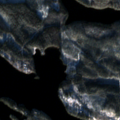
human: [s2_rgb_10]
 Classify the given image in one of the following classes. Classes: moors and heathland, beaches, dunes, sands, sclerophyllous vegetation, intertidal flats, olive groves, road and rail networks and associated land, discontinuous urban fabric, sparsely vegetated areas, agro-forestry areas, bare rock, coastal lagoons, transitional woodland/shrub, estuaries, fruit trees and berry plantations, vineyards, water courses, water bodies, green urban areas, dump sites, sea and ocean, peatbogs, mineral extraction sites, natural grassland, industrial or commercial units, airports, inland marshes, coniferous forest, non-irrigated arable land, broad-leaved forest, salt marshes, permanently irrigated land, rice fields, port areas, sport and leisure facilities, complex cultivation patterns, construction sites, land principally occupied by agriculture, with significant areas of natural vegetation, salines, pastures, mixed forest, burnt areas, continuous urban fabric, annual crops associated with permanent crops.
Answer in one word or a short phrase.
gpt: coniferous forest, mixed forest, water bodies